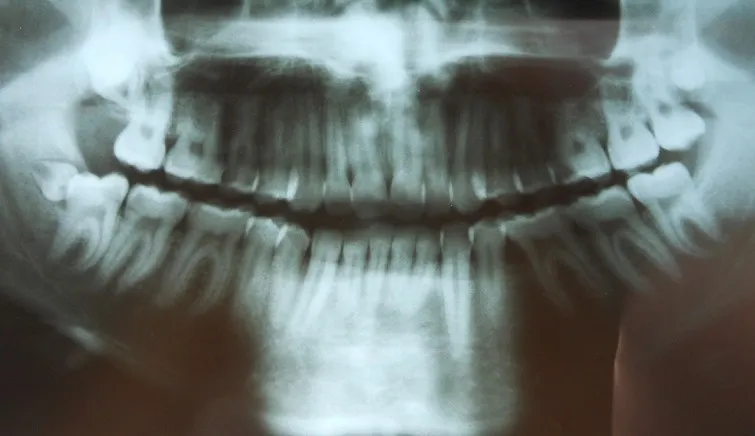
Orthopantomogram showing the presence of supernumerary teeth behind 18, 48 and 38.
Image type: radiology (x_ray)